Question: I've downloaded and installed the Genymotion emulator plugin via the plugin wizard in Android Studio. I'm running Android Studio on a machine.
I'm getting a warning saying that I must provide a path to Genymotion folder:

Where is this folder located? I can not seem to find it in my Android Studio installation folder.
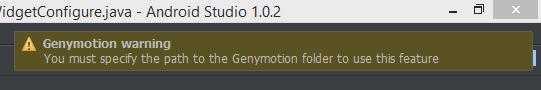
Answer: For windows, the default path is 'C:\Program Files\Genymobile\Genymotion'
On a Mac, you will find it here: '/Applications/Genymotion.app'
You have to enter it inside the Android Studio settings, under Genymotion section.